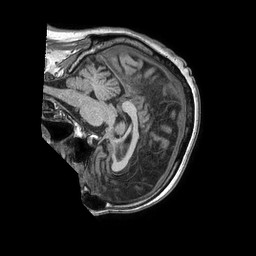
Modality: T1w
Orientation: sagittal
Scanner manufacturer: philips
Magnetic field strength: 1.5 T
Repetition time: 0.007511 s
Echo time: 0.003416 s